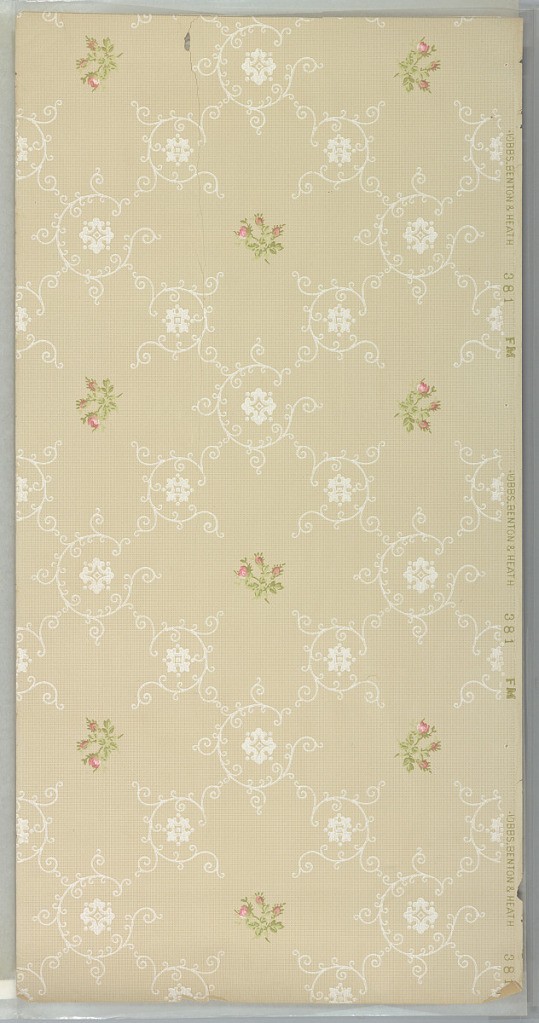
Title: Ceiling paper
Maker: Hobbs, Benton & Heath, Hoboken, New Jersey
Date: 1905–1915
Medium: Machine-printed paper
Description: Wave scroll and medallion lattice with small floral bouquets in resulting square spaces. Background of brown square dots in groups of four. Beige ground. Printed in greens, pinks and white. Printed in selvedge: "Hobbs. Benton & Heath." Pattern number "381" "FM"